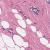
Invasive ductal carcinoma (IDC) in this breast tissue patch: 1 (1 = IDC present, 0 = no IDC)